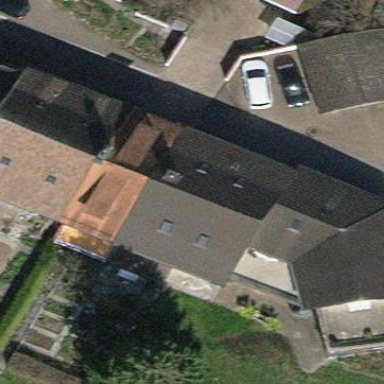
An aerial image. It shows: Building with tiled roof.